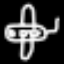
Label: airplane